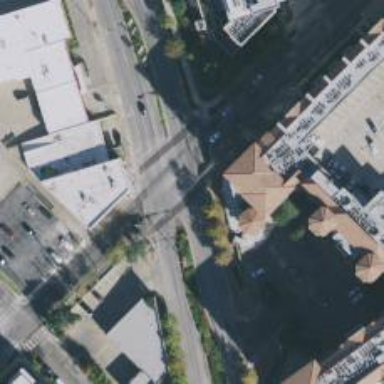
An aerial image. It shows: Secondary road with separate sidewalks.